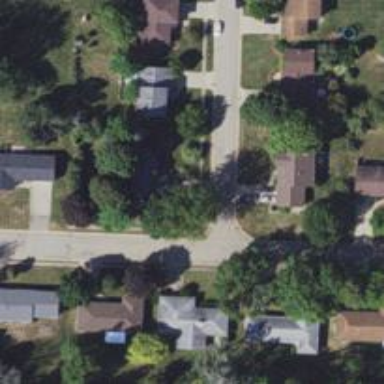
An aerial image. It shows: Residential road.